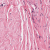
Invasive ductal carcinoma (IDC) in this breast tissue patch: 0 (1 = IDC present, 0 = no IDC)